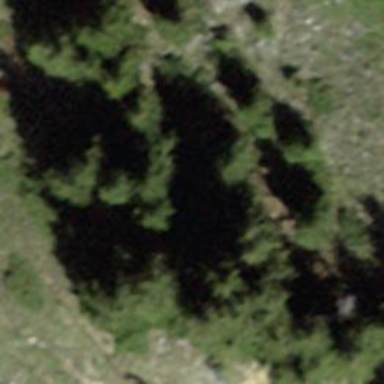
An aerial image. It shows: Forest area.